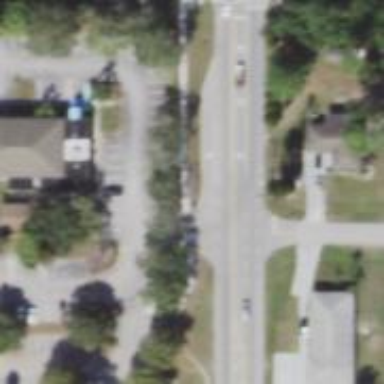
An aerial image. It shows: Unmarked crossing on the road.